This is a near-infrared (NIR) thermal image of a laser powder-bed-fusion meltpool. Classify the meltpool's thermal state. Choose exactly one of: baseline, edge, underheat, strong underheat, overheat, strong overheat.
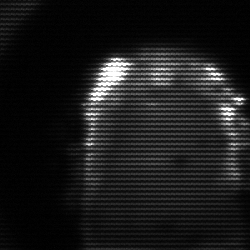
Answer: baseline